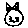
Label: cat